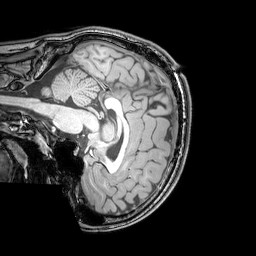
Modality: T1w
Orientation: sagittal
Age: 22
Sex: male
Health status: healthy
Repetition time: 0.081 s
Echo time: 0.037 s